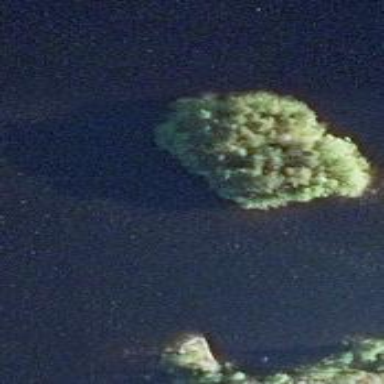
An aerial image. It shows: Islet surrounded by woodland.